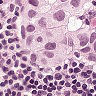
Metastatic tissue present: yes